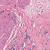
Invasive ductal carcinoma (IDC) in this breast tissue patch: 0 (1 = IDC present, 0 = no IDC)